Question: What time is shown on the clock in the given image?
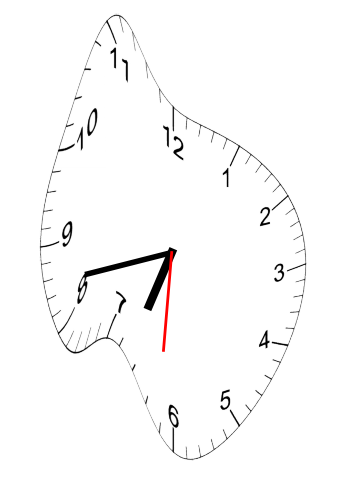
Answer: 06:42:31